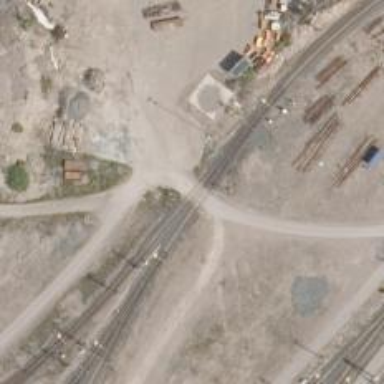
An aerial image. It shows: Railway level crossing.